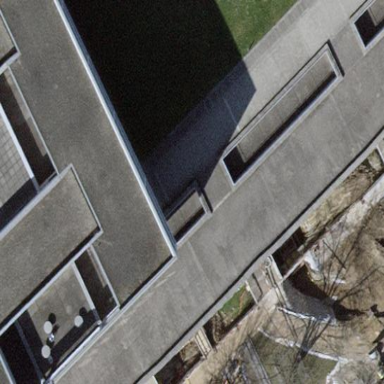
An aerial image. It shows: School building.